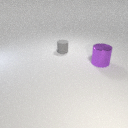
large purple metal cylinder to the right of small gray rubber cylinder